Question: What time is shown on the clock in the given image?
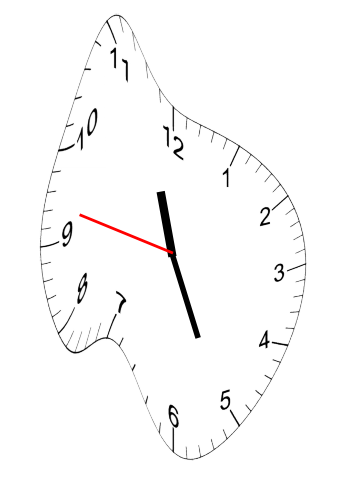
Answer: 11:25:47